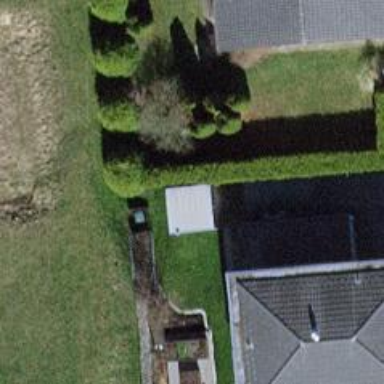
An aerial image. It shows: Hedge acting as barrier.